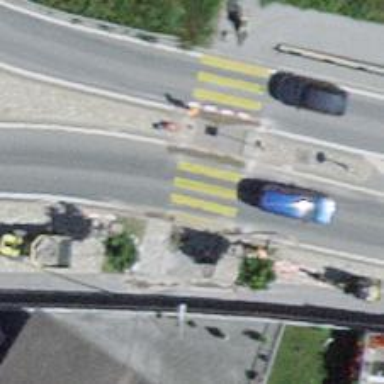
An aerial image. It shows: Uncontrolled zebra crossing on the road.